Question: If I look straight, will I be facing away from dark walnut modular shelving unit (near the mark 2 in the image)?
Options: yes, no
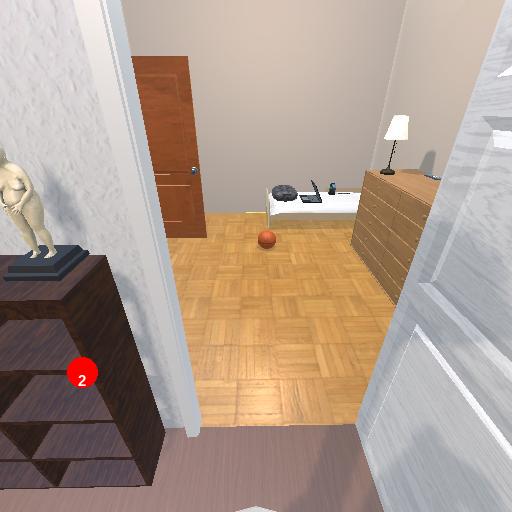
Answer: yes